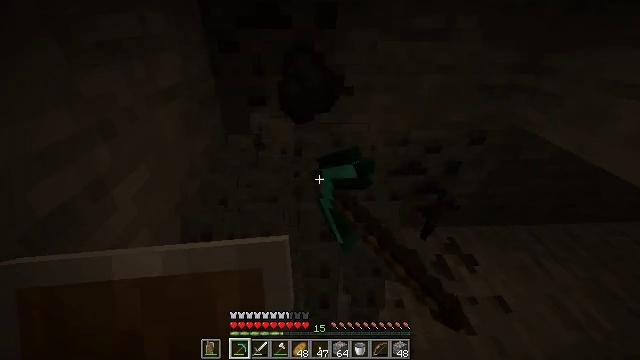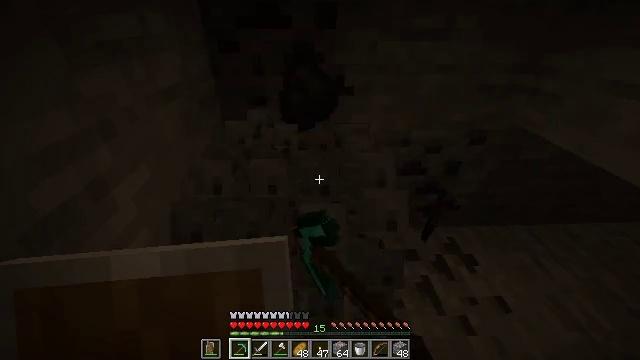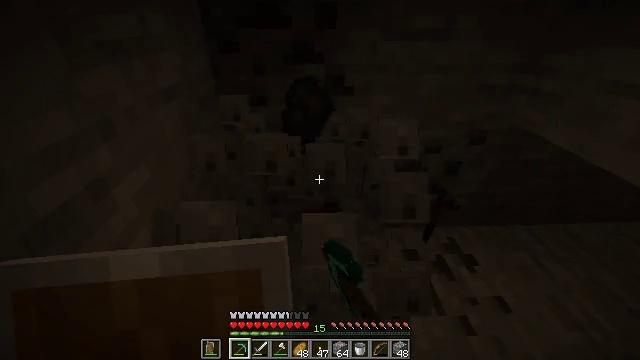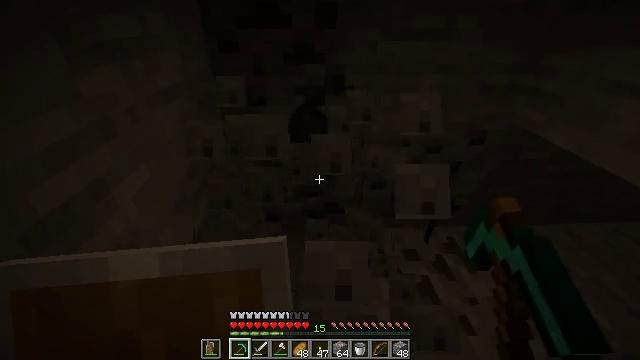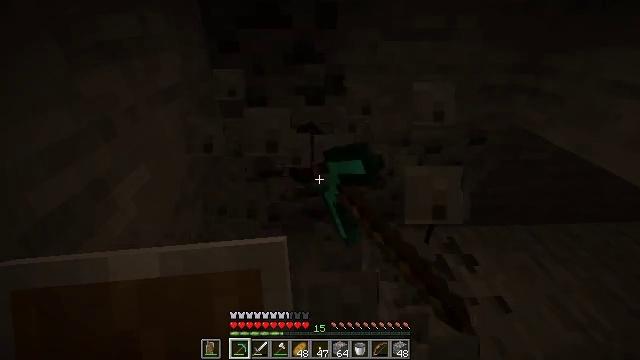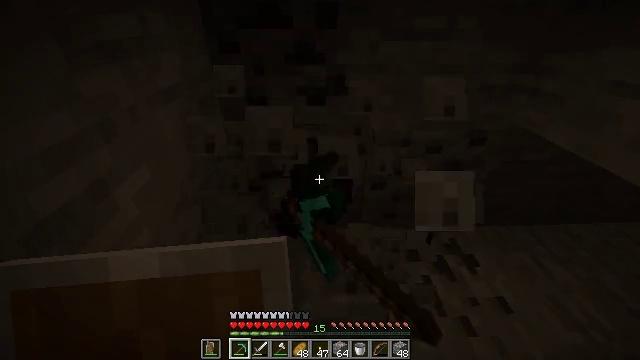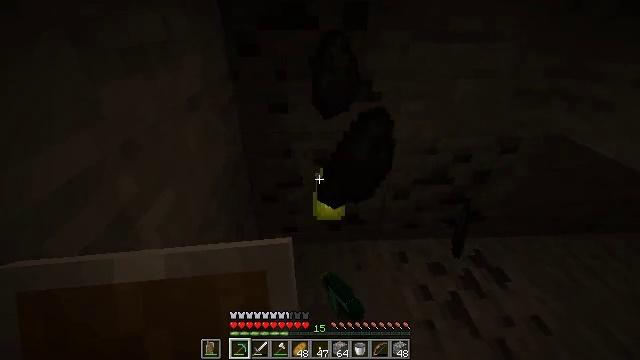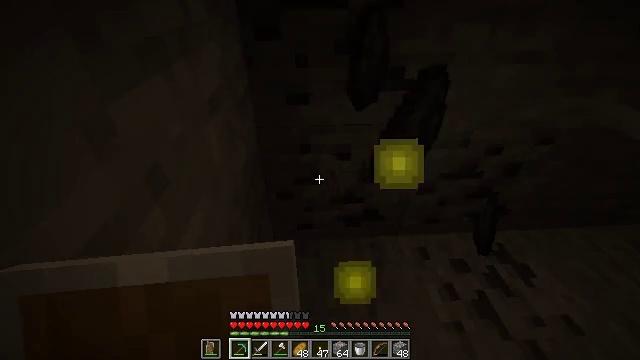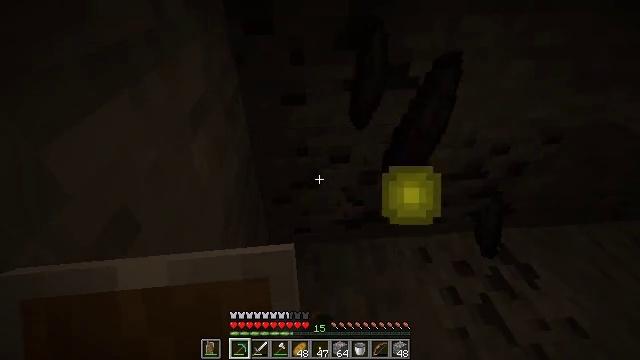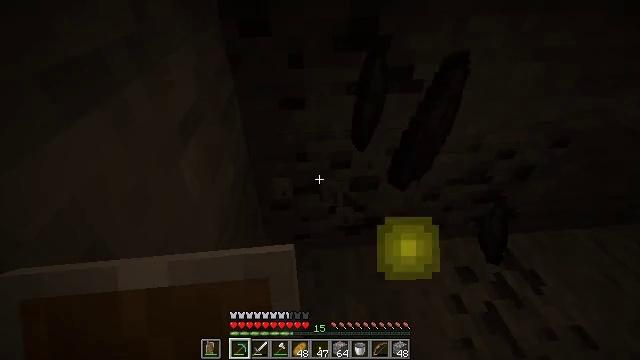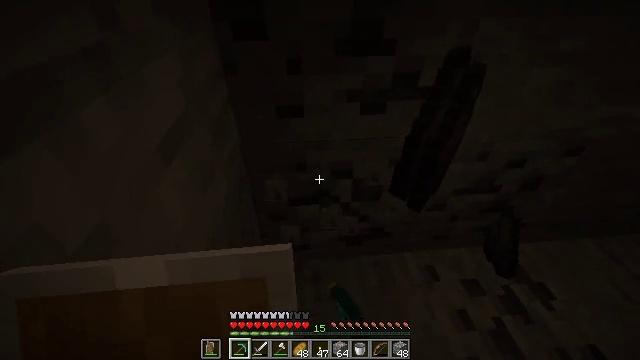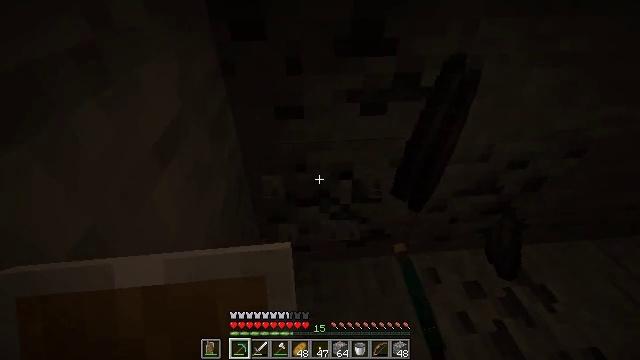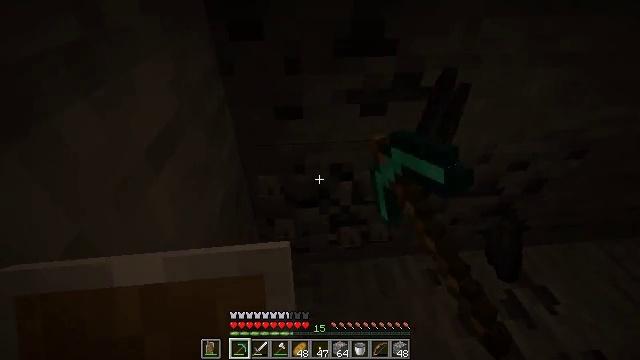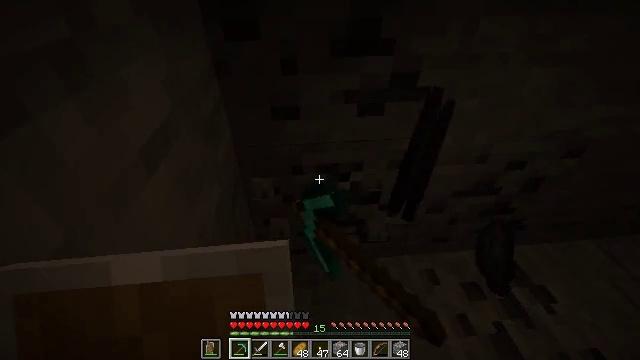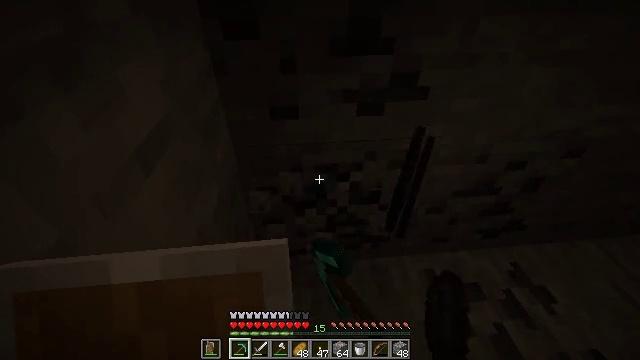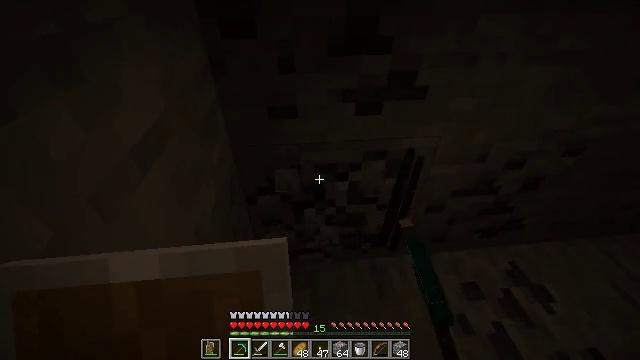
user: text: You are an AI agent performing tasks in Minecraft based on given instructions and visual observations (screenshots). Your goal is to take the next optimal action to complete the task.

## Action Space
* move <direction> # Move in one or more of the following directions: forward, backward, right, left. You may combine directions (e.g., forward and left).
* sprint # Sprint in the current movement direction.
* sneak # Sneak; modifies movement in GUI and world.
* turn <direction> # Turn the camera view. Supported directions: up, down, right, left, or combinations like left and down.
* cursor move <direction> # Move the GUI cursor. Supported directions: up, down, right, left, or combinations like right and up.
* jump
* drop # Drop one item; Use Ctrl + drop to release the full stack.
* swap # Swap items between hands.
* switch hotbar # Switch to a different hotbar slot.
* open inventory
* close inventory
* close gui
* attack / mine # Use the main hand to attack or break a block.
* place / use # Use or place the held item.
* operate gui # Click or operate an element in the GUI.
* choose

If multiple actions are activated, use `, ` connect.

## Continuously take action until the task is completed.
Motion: motion action
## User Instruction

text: Gather coal ore with a pickaxe.
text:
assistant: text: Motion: attack / mine
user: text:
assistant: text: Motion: attack / mine
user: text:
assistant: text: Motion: attack / mine
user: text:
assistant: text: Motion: attack / mine
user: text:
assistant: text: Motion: move forward and move left, attack / mine
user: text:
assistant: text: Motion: move forward and move left, attack / mine
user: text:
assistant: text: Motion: move forward and move left, turn right and down, attack / mine
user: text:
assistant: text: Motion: move forward and move left, turn right and down, attack / mine
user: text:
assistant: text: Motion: attack / mine
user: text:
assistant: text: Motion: attack / mine
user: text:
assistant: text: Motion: attack / mine
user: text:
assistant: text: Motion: attack / mine
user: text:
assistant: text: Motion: attack / mine
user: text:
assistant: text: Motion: attack / mine
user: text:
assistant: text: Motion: attack / mine
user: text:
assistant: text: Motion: attack / mine
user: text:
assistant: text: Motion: attack / mine
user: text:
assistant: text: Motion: attack / mine
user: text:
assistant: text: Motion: attack / mine
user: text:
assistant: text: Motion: attack / mine
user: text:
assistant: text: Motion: attack / mine
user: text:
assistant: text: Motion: attack / mine
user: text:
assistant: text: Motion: attack / mine
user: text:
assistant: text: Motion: turn up, attack / mine
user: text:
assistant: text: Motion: turn right and up, attack / mine
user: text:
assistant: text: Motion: turn up, attack / mine
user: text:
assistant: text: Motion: attack / mine
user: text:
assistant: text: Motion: attack / mine
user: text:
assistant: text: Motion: attack / mine
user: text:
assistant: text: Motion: attack / mine